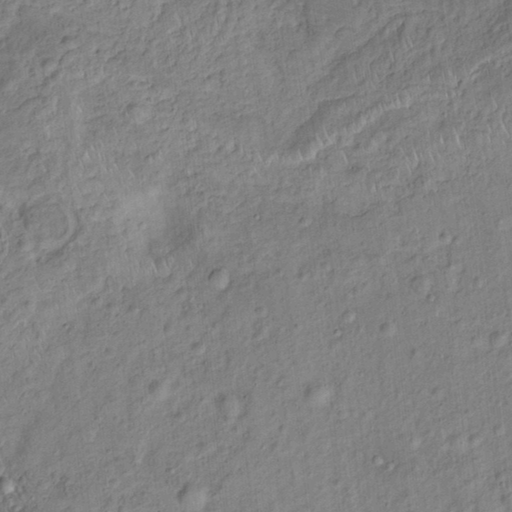
Classes present: Background, Cone